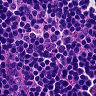
Metastatic tissue present: no